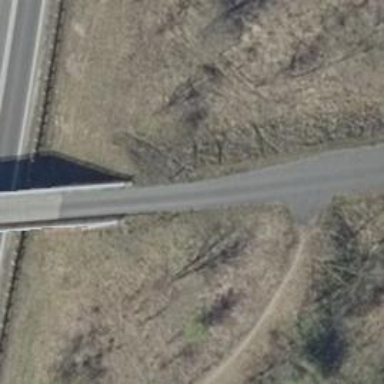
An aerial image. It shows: Bridge over unclassified asphalt road with grade1 tracktype.